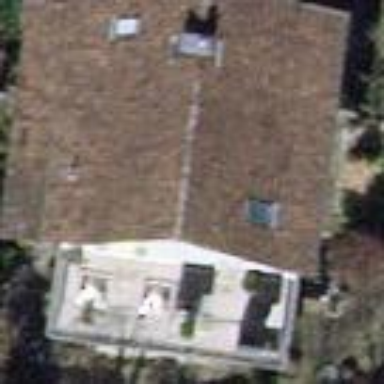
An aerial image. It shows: Simple and straightforward house.